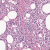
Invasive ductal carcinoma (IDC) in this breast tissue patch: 0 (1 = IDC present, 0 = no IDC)